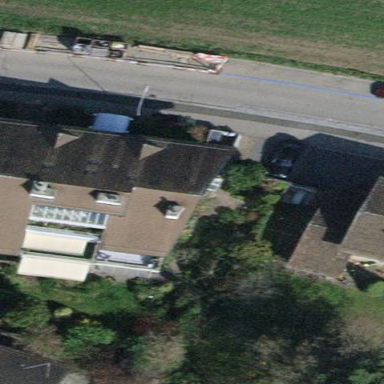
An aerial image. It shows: Gabled roof adorns the apartments building.